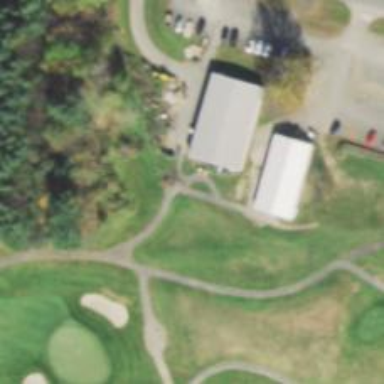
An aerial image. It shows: Path for both road and golf.